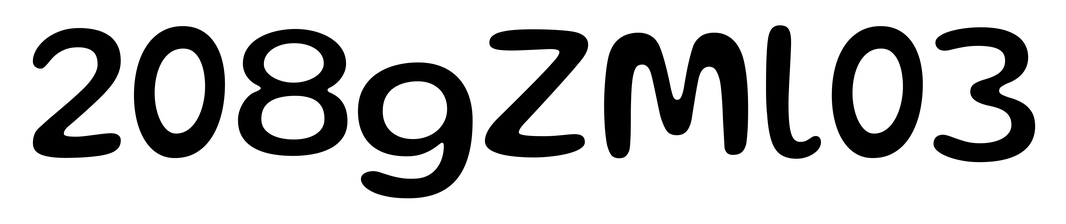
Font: Gluten_Regular